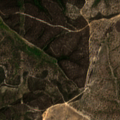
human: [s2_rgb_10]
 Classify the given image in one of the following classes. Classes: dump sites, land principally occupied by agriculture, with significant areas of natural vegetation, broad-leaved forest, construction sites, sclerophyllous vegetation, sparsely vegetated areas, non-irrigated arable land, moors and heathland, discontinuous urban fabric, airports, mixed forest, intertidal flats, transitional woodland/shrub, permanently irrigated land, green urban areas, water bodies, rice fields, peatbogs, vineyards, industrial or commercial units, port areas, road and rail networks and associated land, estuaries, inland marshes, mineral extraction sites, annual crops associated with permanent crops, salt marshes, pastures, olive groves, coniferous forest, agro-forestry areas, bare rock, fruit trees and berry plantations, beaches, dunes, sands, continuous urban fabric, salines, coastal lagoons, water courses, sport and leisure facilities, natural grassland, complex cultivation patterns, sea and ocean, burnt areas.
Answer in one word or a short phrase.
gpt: broad-leaved forest, mixed forest, transitional woodland/shrub